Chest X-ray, PA view. Patient: 32 years old, sex F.
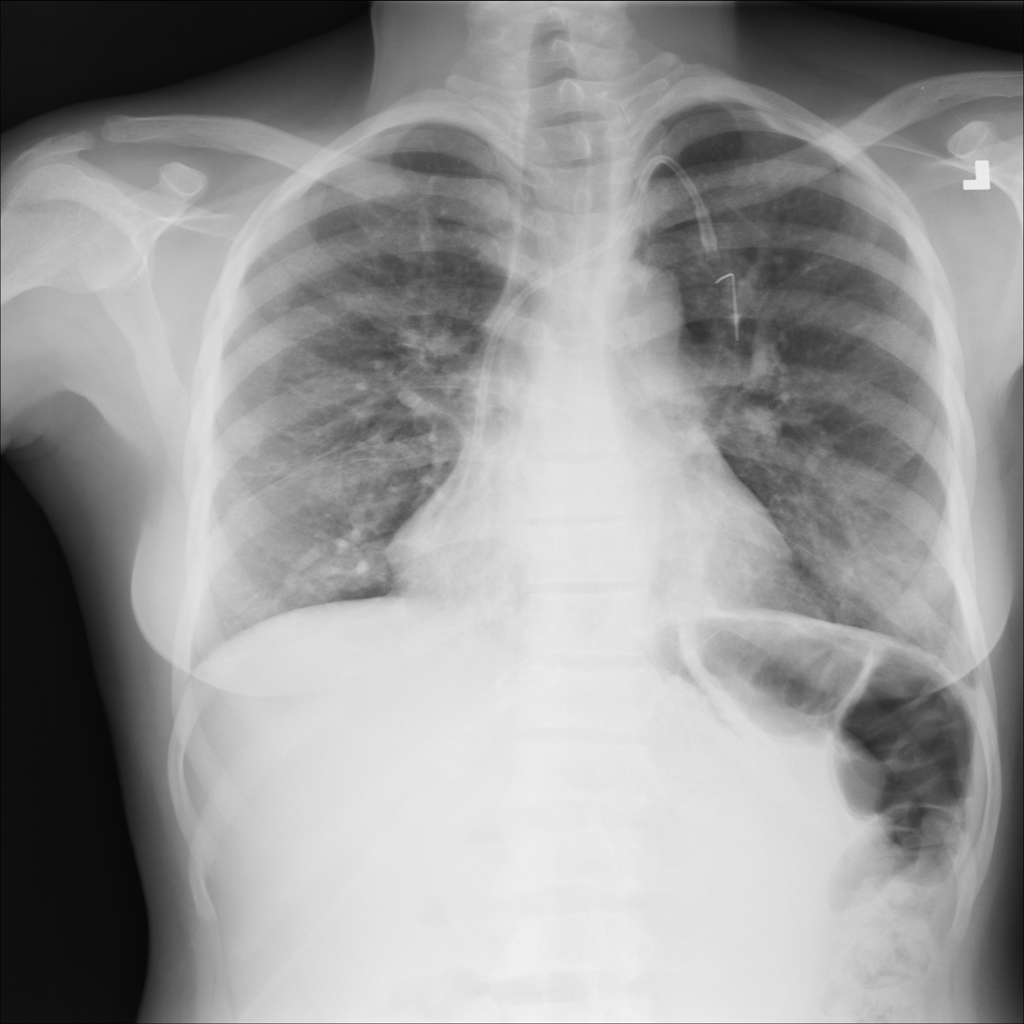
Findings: Infiltration